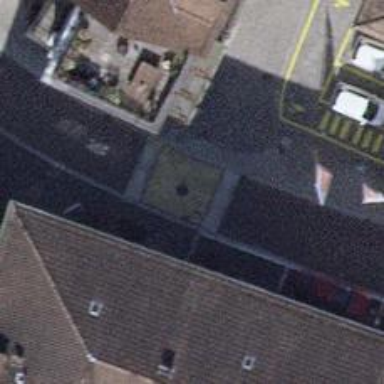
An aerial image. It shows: Table-style traffic calming feature.